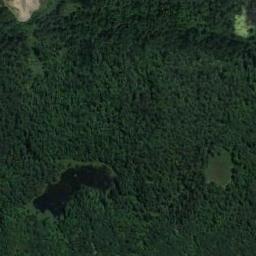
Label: forest